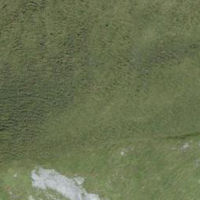
EUNIS habitat code: 26
Species observed at this site:
Pyrrhocorax graculus